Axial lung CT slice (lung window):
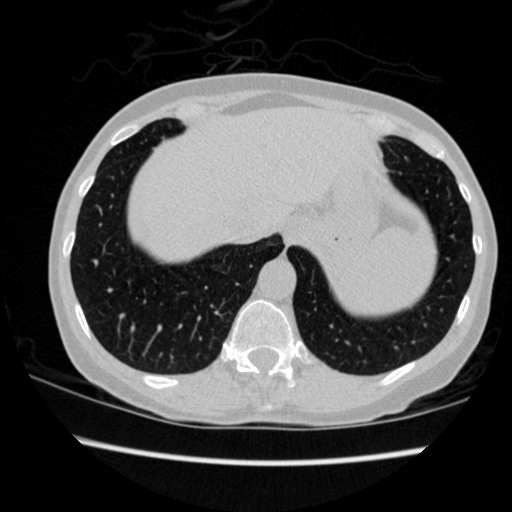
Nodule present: no